Question: Good day! I have a little project going and I need to have a map in my website. Everything is fine and well except for one detail: the background tiles appear as broken links for no apparent (to me) reason. Any and all help is appreciated :)
here's a picture:

html code:
'''
<html>
<head>
<link rel="stylesheet" type="text/css" href="bootstr/css/bootstrap.min.css">
<link rel="stylesheet" type="text/css" href="dizainas.css">
<link rel="stylesheet" href="https://npmcdn.com/leaflet@1.0.0-rc.2/dist/leaflet.css">
<script src="https://code.jquery.com/jquery-2.2.4.min.js" integrity="sha256-BbhdlvQf/xTY9gja0Dq3HiwQF8LaCRTXxZKRutelT44=" crossorigin="anonymous"></script>
</head>
<body>
<!-- <div id="mapas"></div> -->
<div class="navbar navbar-inverse navbar-fixed-top" role="navigation">
<div class="container-fluid">
<div class="navbar-collapse collapse">
<ul class="nav navbar-nav">
<li>
<a>Menu item 1</a>
</li>
<li>
<a>Menu item 2</a>
</li>
</ul>
</div>
</div>
</div>
<div id="container">
<div id="sidebar">
<div class="sidebar-wrapper">
<div id="features" class="panel panel-default">
<div class="panel-heading">
<h3 class="panel-title">Sidebar header</h3>
</div>
</div>
</div>
</div>
<div id="mapas"></div>
</div>
<script src="bootstr/js/bootstrap.min.js"></script>
<script src="https://npmcdn.com/leaflet@1.0.0-rc.2/dist/leaflet.js"></script>
<script src="mechanika.js"></script>
</body>
</html>
'''
css:
'''
@import 'https://fonts.googleapis.com/css?family=Slabo+27px';
html, body, #container {
height: 100%;
width: 100%;
overflow: hidden;
font-family: 'Slabo 27px', serif;
}
body {
cursor:url(http://i.imgur.com/AySurDR.png), auto;
padding-top: 50px;
background-color: lightgray;
}
.navbar {
min-height: 50px;
}
#sidebar {
float: left;
height: 100%;
max-width: 100%;
width: 150px;
}
.sidebar-wrapper {
height: 100%;
position: relative;
width: 100%;
}
@media (max-width: 767px) {
#sidebar {
display: none;
}
}
#mapas {
height: 100%;
width: auto;
box-shadow: 0 0 10px rgba(0, 0, 0, 0.5);
/* background-color:rgba(0,0,0,1);*/
background: #000000;
}
'''
javascript:
'''
console.log("nu veikia");
var map = L.map('mapas').setView([0, 0], 2);
L.tileLayer('/Users/domas/Desktop/mapas/{z}/{x}/{y}.png', {
minZoom: 2,
maxNativeZoom: 5,
maxZoom: 6,
attribution: 'ESO/INAF-VST/OmegaCAM',
noWrap: true
}).addTo(map);
var bounds = L.latLngBounds([[84, 173], [-84, -173]]);
map.setMaxBounds(bounds);
map.on('drag', function() {
map.panInsideBounds(bounds, { animate: false });
});
console.log(map.getBounds());
'''
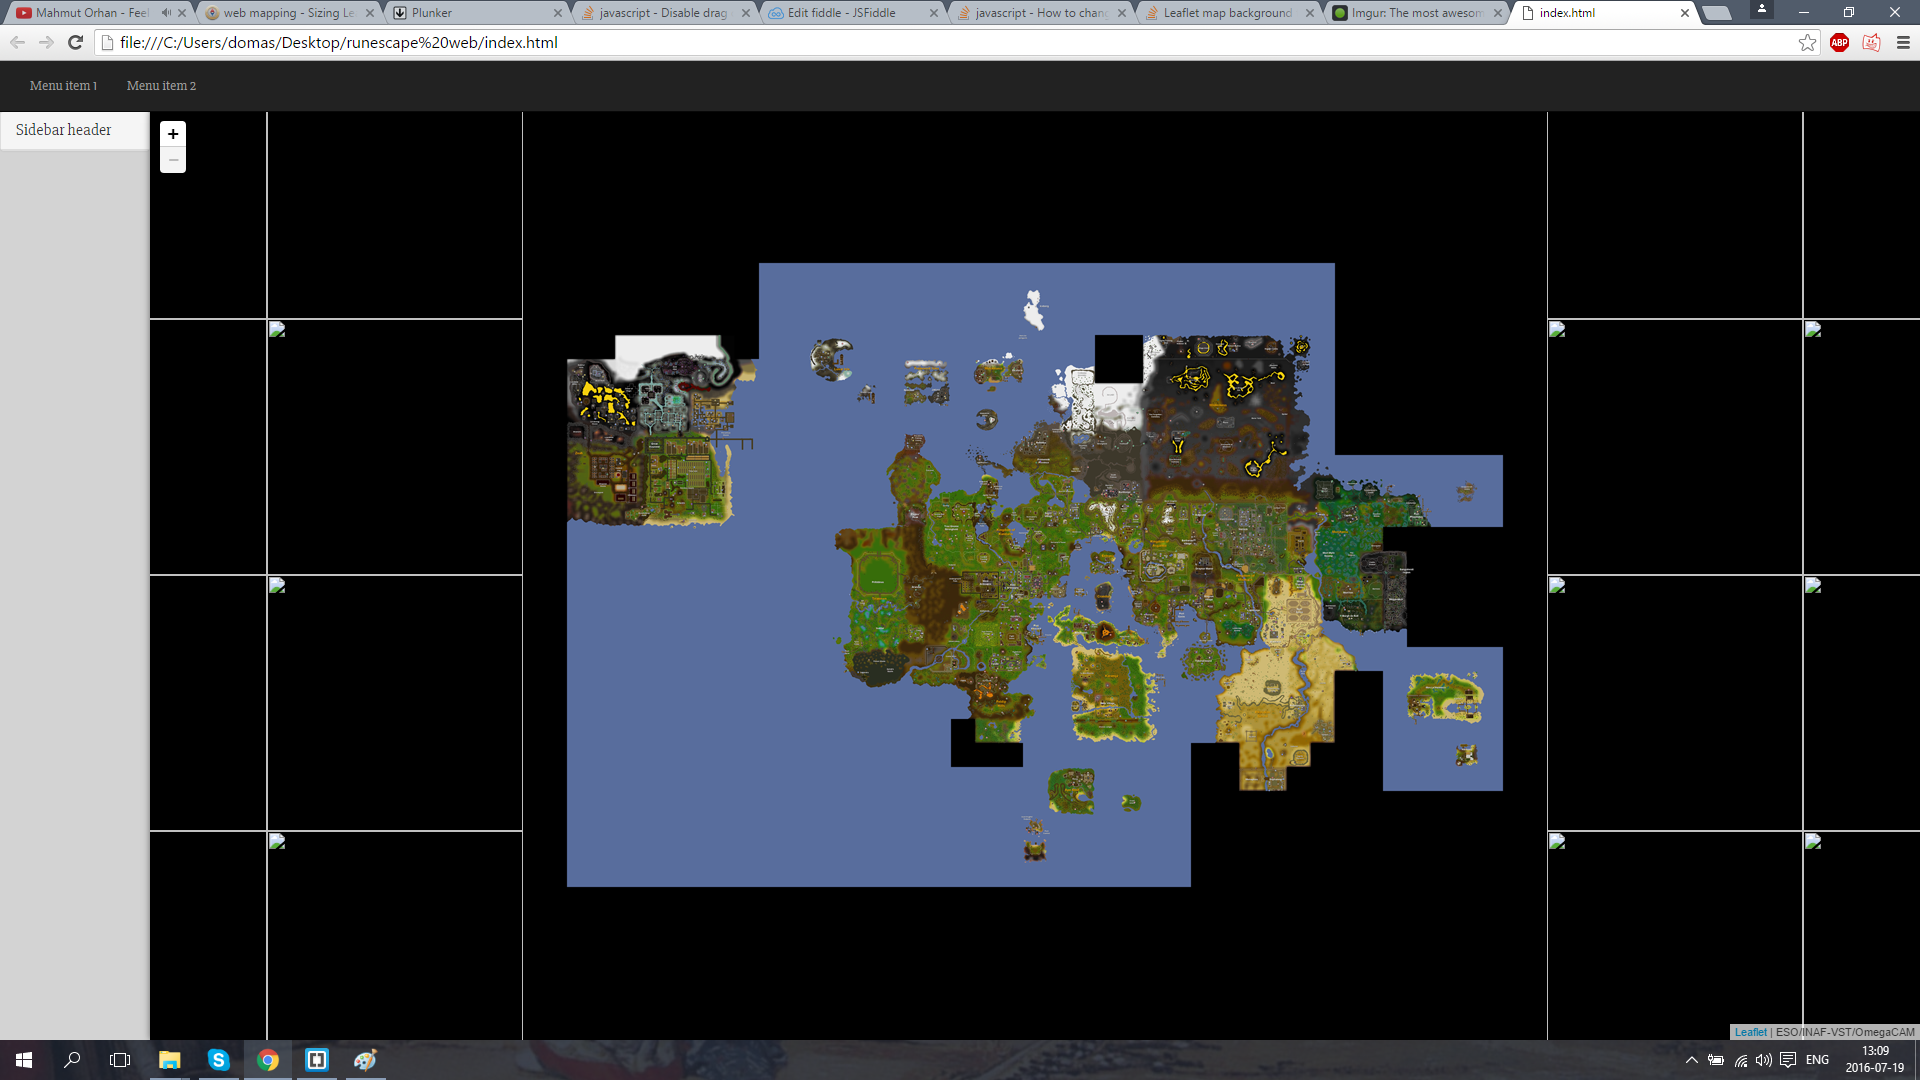
Answer: As you seem to use a custom map (custom tiles), did you make sure you provide tiles for the areas where you currently have 404 errors?
You can open your browser developer tools (on PC, use F12 / on Mac, use Cmd + Alt + i) to see the URL of the missing tiles.
If you do not have those tiles and you do not want to provide them, you can simply specify the bounds of your custom Tile Layer, so that Leaflet does not try to download tiles outside that area.
Use the <URL> of your Tile Layer.
Note that this option is independent from the map's <URL>.